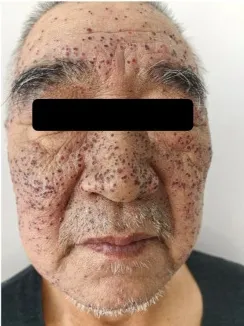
After four days of antiviral treatment with acyclovir, scabs formation at the site of vesicles and facial edema subsided (A-C).
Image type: medical_photograph (skin_photograph)